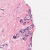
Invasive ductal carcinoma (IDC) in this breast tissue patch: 0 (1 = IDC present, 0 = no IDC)